Current action and preconditions to check: path_clear

Your task: For each precondition in the list above, predict whether it will hold at this action.

Consider the current scene as observed from the mobile robot's camera, and analyze the predicted future states of all dynamic agents (e.g., people, animals, vehicles, or any moving entities) within the NEXT SECOND.

IMPORTANT: Only answer "very likely" if you are absolutely certain—based on strong, clear evidence—that a dynamic agent will violate the precondition in the predicted future state. Do NOT answer "very likely" for unlikely, ambiguous, or low-probability risks.

Ask yourself for each precondition: Is there a high probability, with clear and convincing evidence, that the predicted future states of any dynamic agent will interfere with the predicted future state of the currently executing action within the NEXT SECOND, causing that precondition to fail?

Assess the risk level based on these predictions. Use "likely" or "very likely" if motions create a clear risk of interference.

Use "neutral" or "improbable" if agents are nearby but their predicted paths are clearly diverging or non-conflicting.

Failure Risk Categories: "very improbable", "improbable", "neutral", "likely", "very likely"

Answer Format: Output ONLY the probability_of_failure value from these categories: "very improbable", "improbable", "neutral", "likely", "very likely"

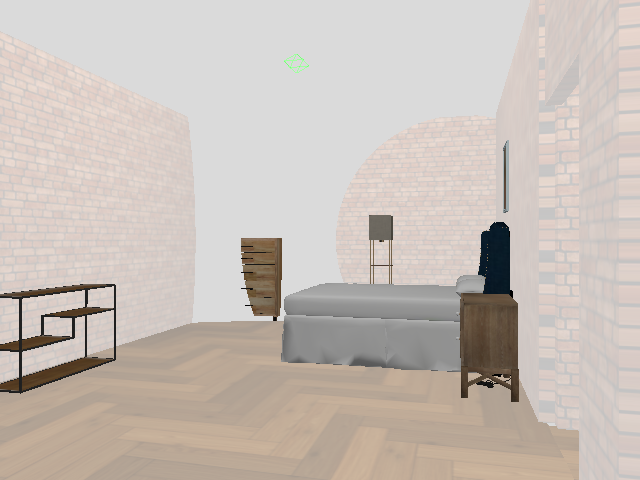

Answer: very improbable